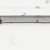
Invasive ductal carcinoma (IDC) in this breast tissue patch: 0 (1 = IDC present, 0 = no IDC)